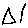
Label: triangle